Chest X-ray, AP view. Patient: 18 years old, sex M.
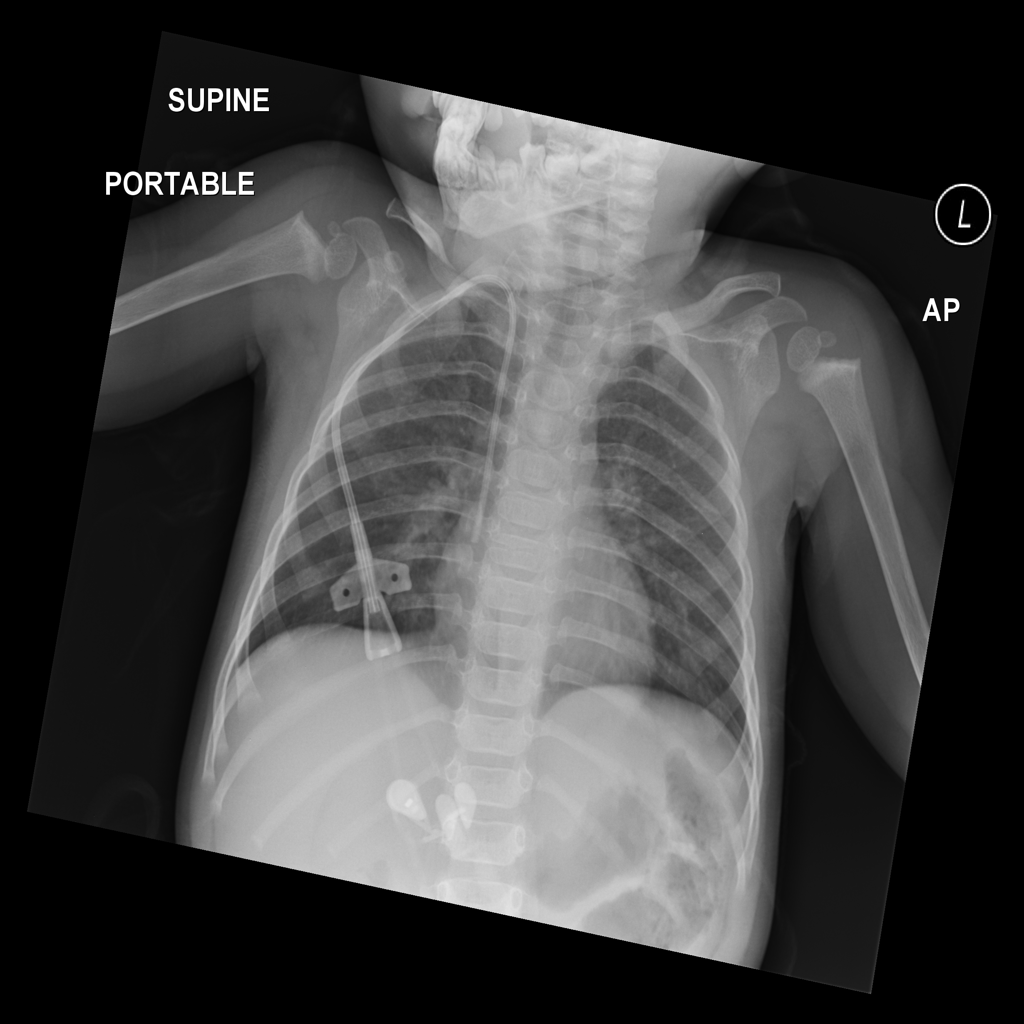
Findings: No Finding